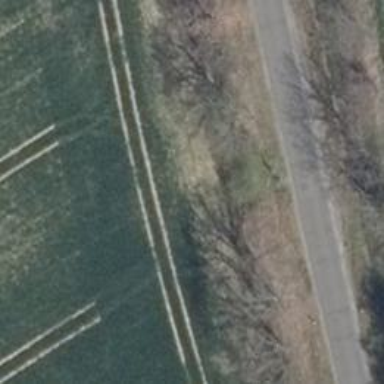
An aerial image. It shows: Row of trees in natural setting.